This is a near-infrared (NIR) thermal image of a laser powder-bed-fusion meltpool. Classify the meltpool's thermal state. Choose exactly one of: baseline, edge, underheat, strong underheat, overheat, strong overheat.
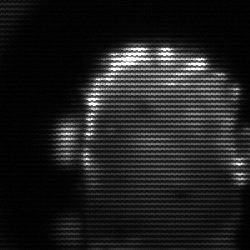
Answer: baseline